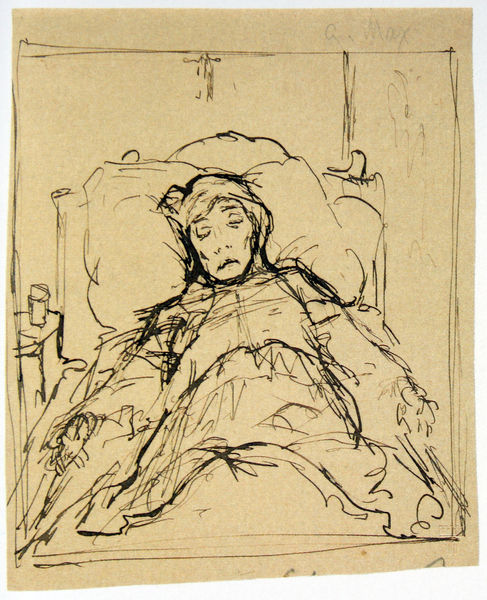
Titel: Studie zur Seherin von Prevorst
Künstler: Gabriel von Max
Standort: München
Institution: Städtische Galerie im Lenbachhaus
Schlagwörter: feder, kopf, körper, mann, schlaf, weiß, frau, frisur, getränk, glas, mund, nase, schwarz, skizze, tisch, zeichnung, zimmer, blick, alt, wand, arme, augen, gesicht, mensch, rahmen, tod, tot, trauer, bildnis, portrait, porträt, signatur, vorhang, haare, decke, nachthemd, blatt, frontal, lippen, schrift, wangen, papier, liegen, schlafen, studie, hart, grafik, graphik, vergilbt, linien, rand, kissen, polster, kopftuch, bett, bettdecke, tasse, liegend, geschlossen, lider, striche, becher, tusche, hager, krank, kreuz, kohle, traum, schwarz weiss, bleistift, medizin, entwurf, eingefallen, totenbett, verkürzung, krankheit, kranke, krankenbett, nachttisch, sterbender, max, federzeichnung, kopfkissen, schläft, verwundung, liegender, sterbebett, belistift, wickel, münd, fieber, siechtum, glas wasser, siechen, atemnot, an max, zu, zeichnung kohle kranker, nmsdjnhasdj, defrau